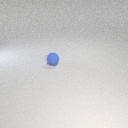
small blue rubber sphere